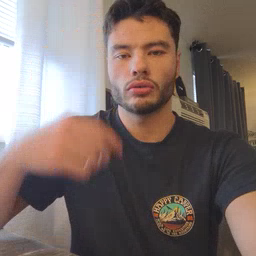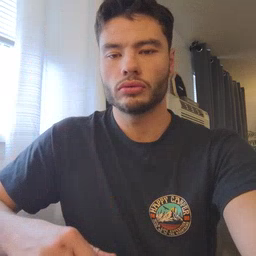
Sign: shower